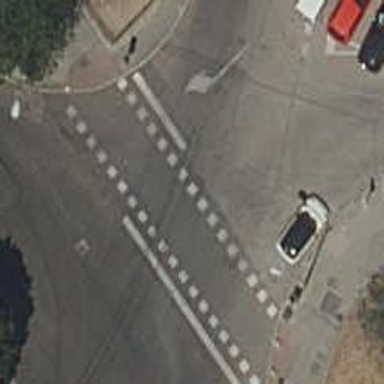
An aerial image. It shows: Marked footway crossing with traffic calming table.